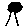
Label: tree